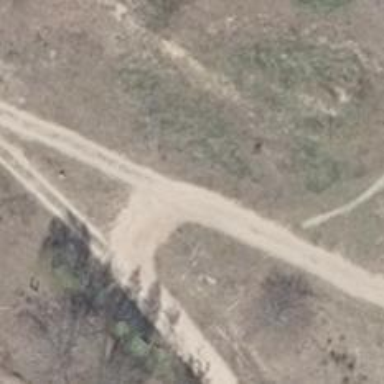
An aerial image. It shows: Sandy track road with grade 4 track type.